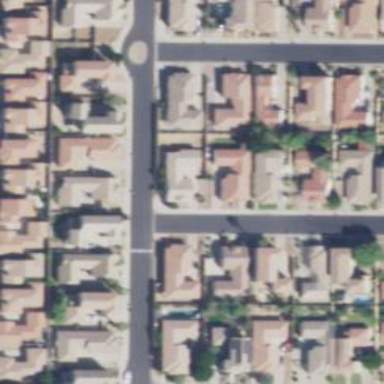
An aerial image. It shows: Residential road with sidewalk on the left side.